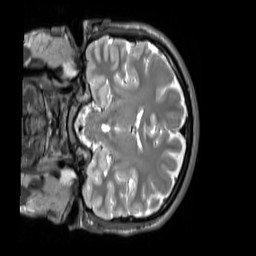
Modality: T2w
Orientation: coronal
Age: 24
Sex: male
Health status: ill
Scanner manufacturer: siemens
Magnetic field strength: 3 T
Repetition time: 2.8 s
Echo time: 0.326 s